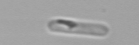
Label: Cerataulina_pelagica